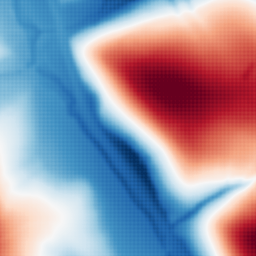
Category: multiscale
Decomposition family: dog
Decomposition parameters: sigma_low: 2
sigma_high: 100
Upsampling method: sinc_blackman
Upsampling parameters: scale: 8
kernel_size: 16
Upsampling scale: 8